Question: I am using jquery mobile rangeslider for accepting a time range in a hybrid app. Can I customize the events/ properties of Rangeslider Widget so that my Widget will be like

If not possible, can anyone suggest an alternate control/widget for this?
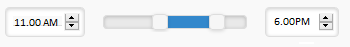
Answer: The jQM rangeslider does not support time ranges out-of-the-box. However, you can add some script, CSS, and a couple of type="time" inputs to accomplish your goal.
> Working <URL>
For the HTML, I have created a table with 1 row and 3 columns. The rangeslider goes in the middle column while the low and high time inputs go in the 1st and 3rd columns respectively. The middle column automatically stretches with the page width.
'''
<table id="theTimeRange">
<tr>
<td>
<input data-mini="true" class="timeInp" type="time" id="t1" value="06:30" data-timeinputid="range-1a" />
</td>
<td>
<div data-role="rangeslider" data-mini="true">
<label for="range-1a"></label>
<input type="range" name="range-1a" id="range-1a" min="0" max="1439" value="0" data-timeinputid="t1" class="timeRange" />
<label for="range-1b"></label>
<input type="range" name="range-1b" id="range-1b" min="0" max="1439" value="1" data-timeinputid="t2" class="timeRange" />
</div>
</td>
<td>
<input data-mini="true" class="timeInp" type="time" id="t2" value="16:00" data-timeinputid="range-1b" />
</td>
</tr>
</table>
'''
I have assigned the class timeInp to the 2 type="time" inputs and the class timeRange to the 2 type="range" inputs for convenience when attaching events. I have also used data-attributes to associate the each time input with its range input (e.g. data-timeinputid="t1").
The CSS makes sure the table stretches to the page width. It hides the default number inputs and it removes the default margins:
'''
#theTimeRange {
width: 100%;
}
#theTimeRange tr > td:first-child, #theTimeRange tr > td:last-child {
width: 110px;
}
#theTimeRange input[type='number'] {
display: none;
}
#theTimeRange .ui-rangeslider-sliders {
margin: 0;
}
'''
Finally, I put script in the pagecreate event of the jQM page. This script initializes the rangeslider to match the times in the time inputs. Then there are change handlers on both the time inputs and the range inputs that convert between time and integer minutes to sync in both directions. The user can update either the time inputs, or drag the slider.
'''
$(document).on("pagecreate", "#page1", function(){
$(".timeRange").on("change", function(e){
var val = $(this).val();
var timeid = $(this).jqmData("timeinputid");
var d = MinutesToTime(val);
$("#" + timeid).val(d);
});
$(".timeInp").on("change", function(e){
var val = $(this).val();
console.log(val);
var timeid = $(this).jqmData("timeinputid");
var d = TimeToMinutes(val);
console.log(d);
$("#" + timeid).val(d)
$('#theTimeRange [data-role="rangeslider"]').rangeslider("refresh");
});
//sync rangeslider to inputs at page create
$(".timeInp").each(function(idx){
var val = $(this).val();
var timeid = $(this).jqmData("timeinputid");
var d = TimeToMinutes(val);
$("#" + timeid).val(d)
});
$('#theTimeRange [data-role="rangeslider"]').rangeslider("refresh");
});
function MinutesToTime(val){
var hours = parseInt( val / 60 );
var min = val - (hours * 60);
var time = (hours < 10 ? '0' + hours: hours) + ':' + (min < 10 ? '0' + min : min);
return time;
}
function TimeToMinutes(val){
var res = val.split(":");
var h = parseInt(res[0]);
var m = parseInt(res[1]);
return (h * 60) + m;
}
'''
> Another link to the <URL>